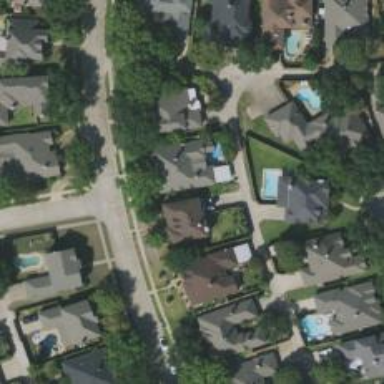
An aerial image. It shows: Alley classified as service road.